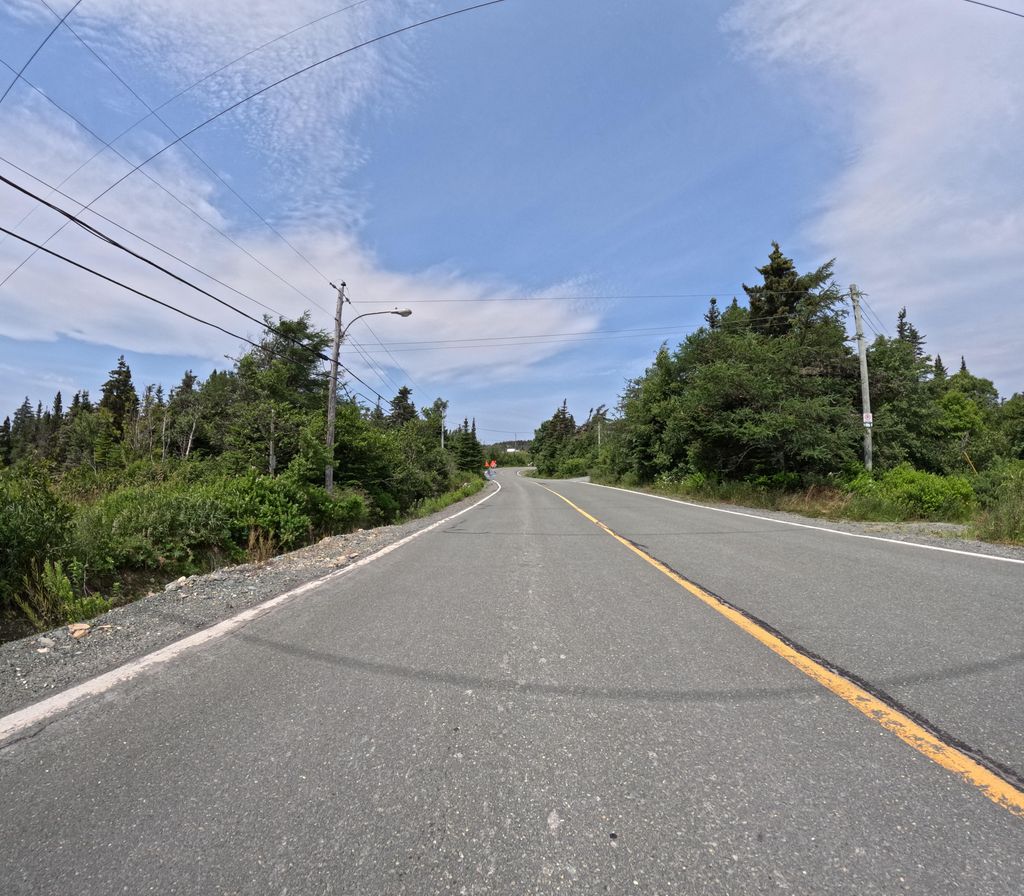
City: st_johns